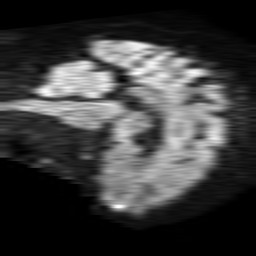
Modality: TRACE
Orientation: sagittal
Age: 69
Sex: male
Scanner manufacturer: philips
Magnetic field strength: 1.5 T
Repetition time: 4.6 s
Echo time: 0.08631 s